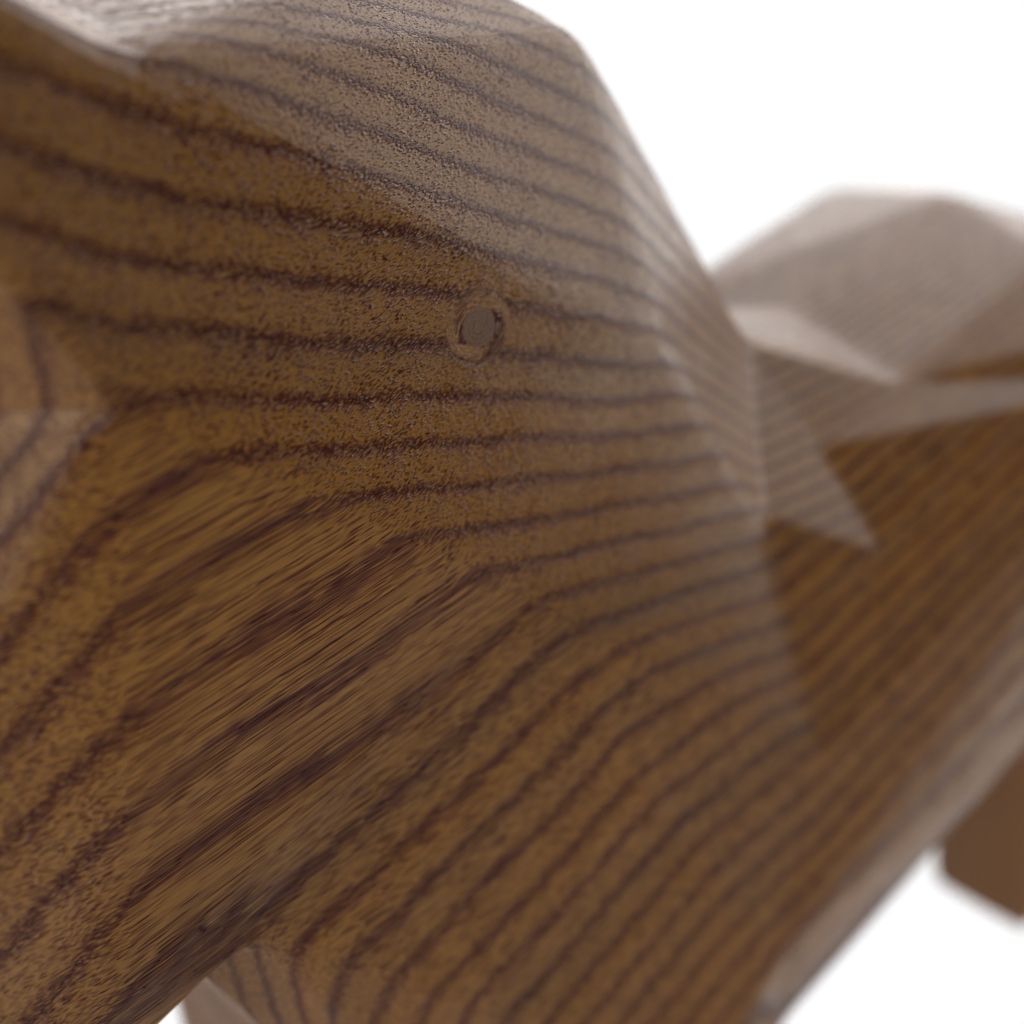
A high quality rendering of a dalahest_oak dalecarlian horse figurine made of varnished dark oak standing on a white surface in an a white studio with artificial white studio lighting,extreme close-up from an overhead viewof the front right side , macro, 50 mm, f 22